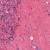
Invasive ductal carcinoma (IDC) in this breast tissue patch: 0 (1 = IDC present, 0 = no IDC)